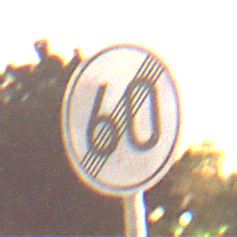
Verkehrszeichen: EndeGeschwindigkeit60
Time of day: Night
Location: Outdoor (Suburban)
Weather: Clear
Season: NotSpecified
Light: Artificial